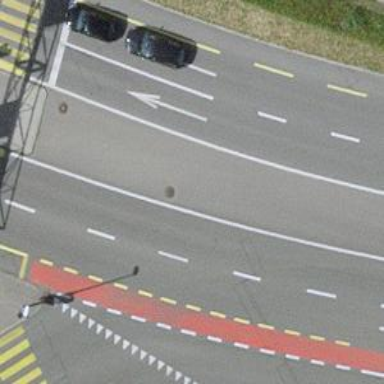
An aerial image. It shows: Secondary road with asphalt surface and designated cycle lane.